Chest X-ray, PA view. Patient: 55 years old, sex M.
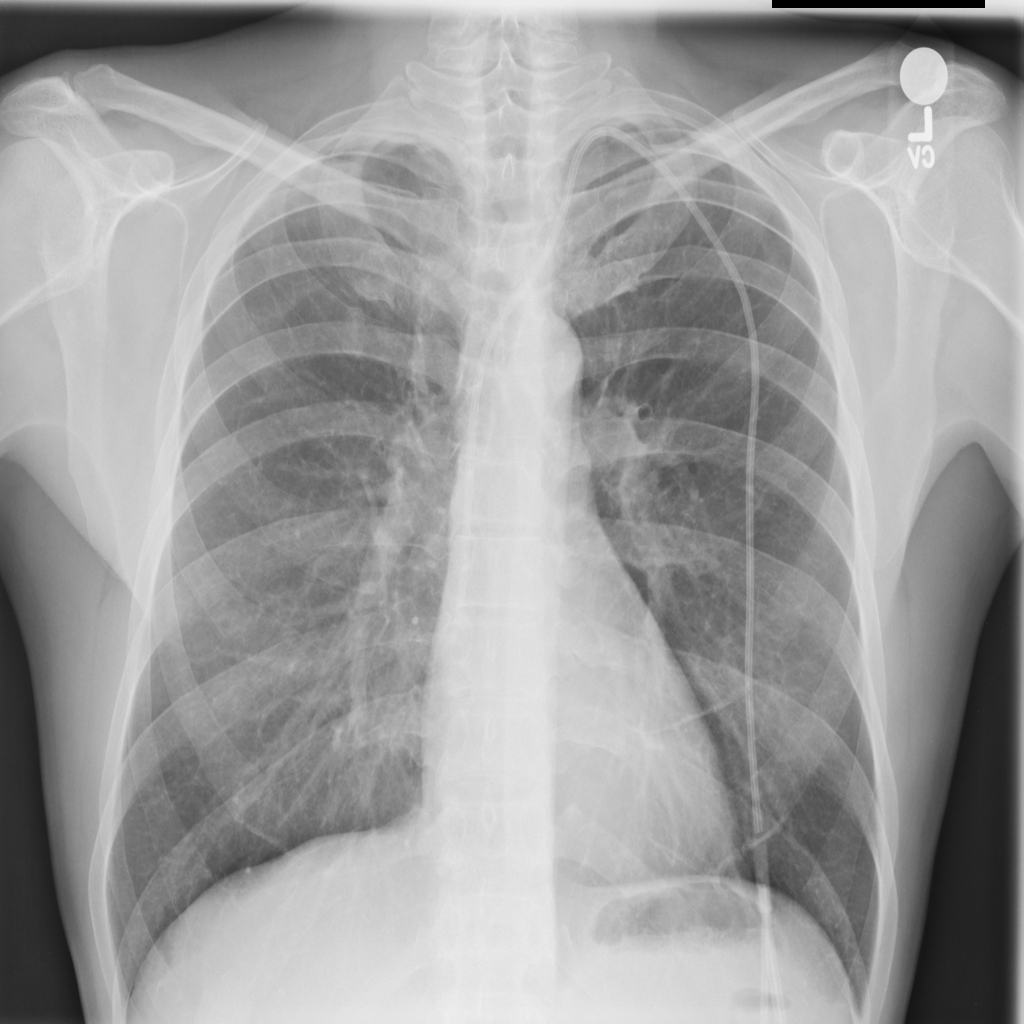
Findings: No Finding